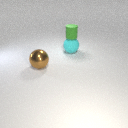
large brown metal sphere to the left of large cyan rubber sphere